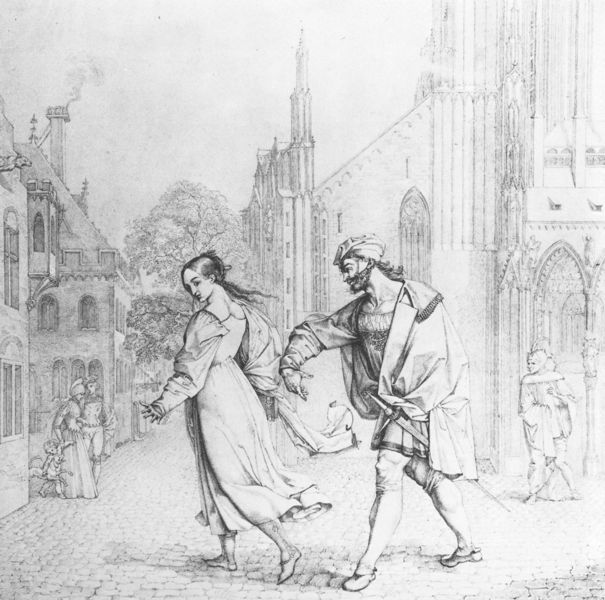
Titel: Szene am Ausgang der Kirche (Bilder zu Goethes Faust, Blatt 5)
Künstler: Peter Cornelius
Institution: Frankfurt, Städelsches Kunstinstitut
Schlagwörter: baum, hand, mann, umhang, kirchturm, menschen, stadt, frau, hut, kleid, rücken, schwarz, straße, weiss, zeichnung, gebäude, arm, vollbart, häuser, kirche, rauch, haare, kind, paar, gotik, kamin, pflaster, schuhe, platz, türme, dom, kopfsteinpflaster, schwarzweiß, schwert, degen, kathedrale, ehepaar, ausholen, kriche, umdrehen, ahnd, cavalier